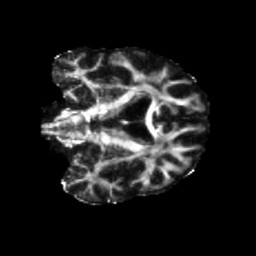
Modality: FA
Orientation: coronal
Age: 68
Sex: male
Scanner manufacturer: siemens
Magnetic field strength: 3 T
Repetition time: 5.25 s
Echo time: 0.08 s